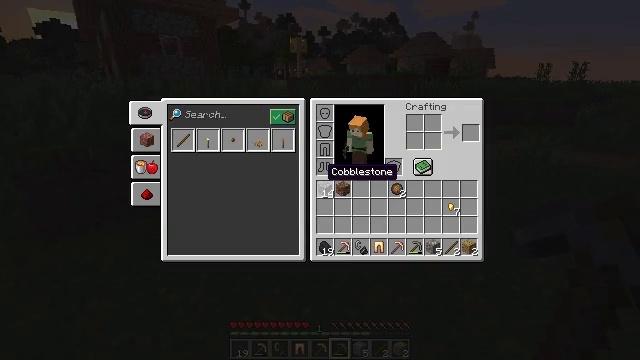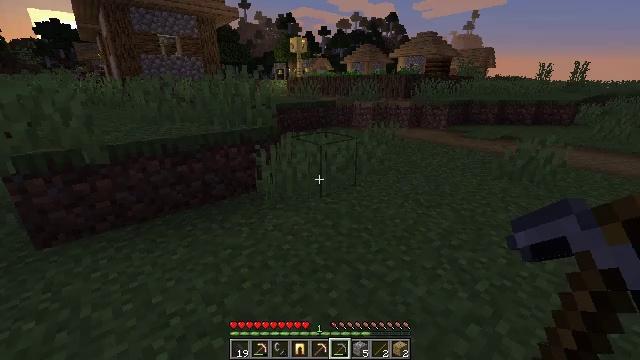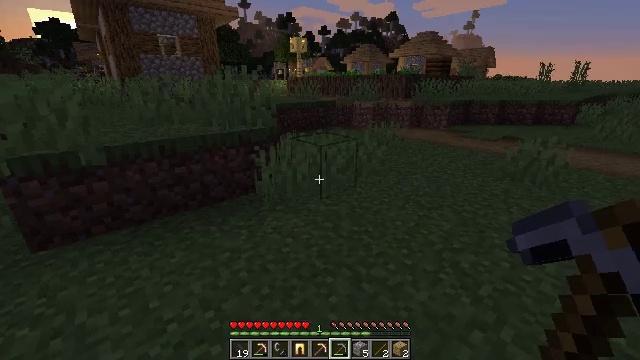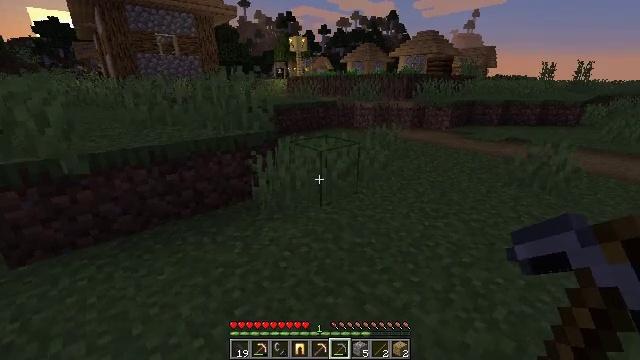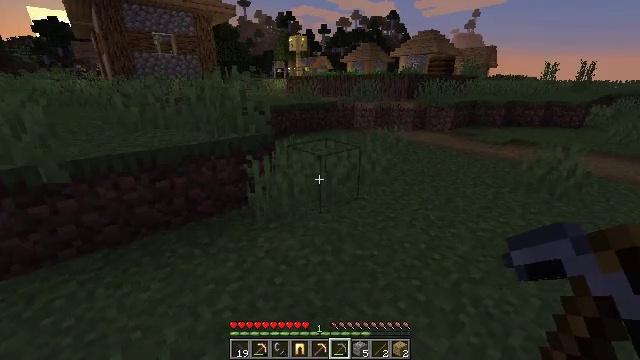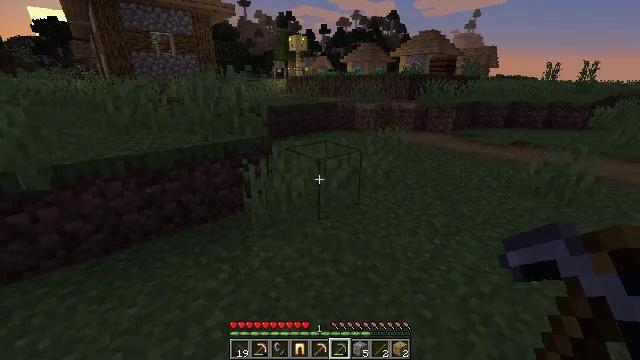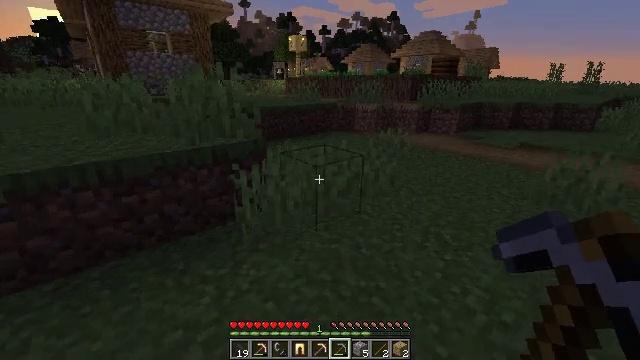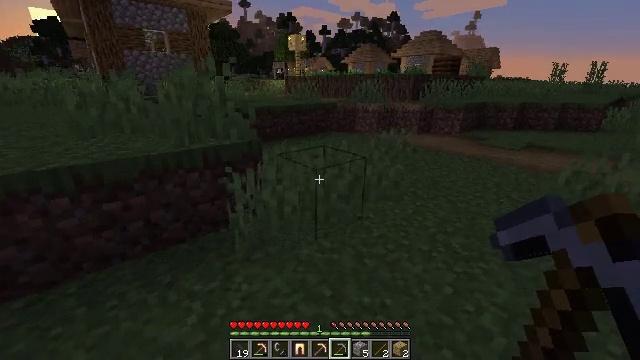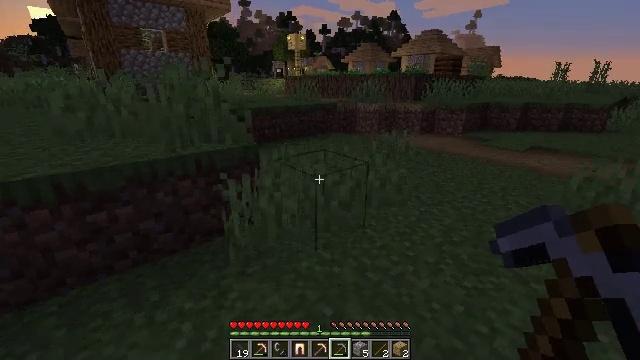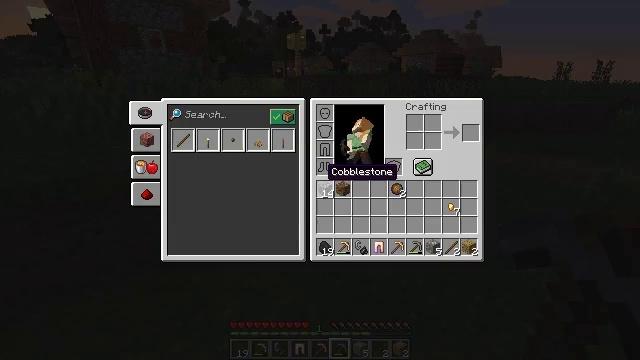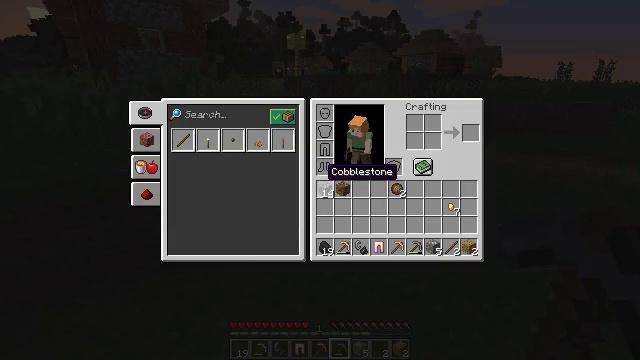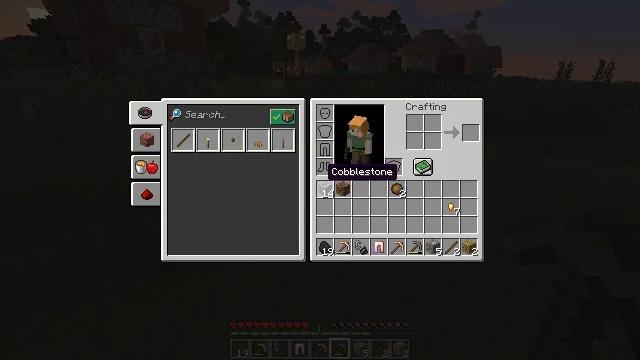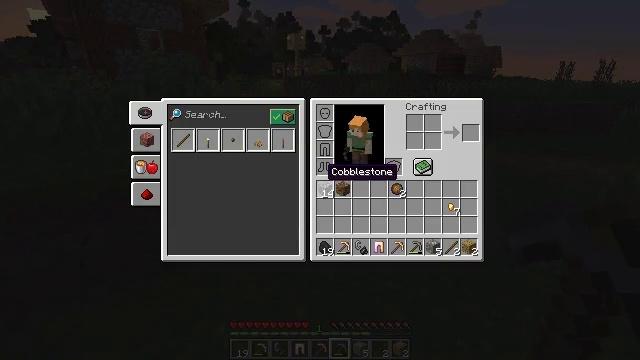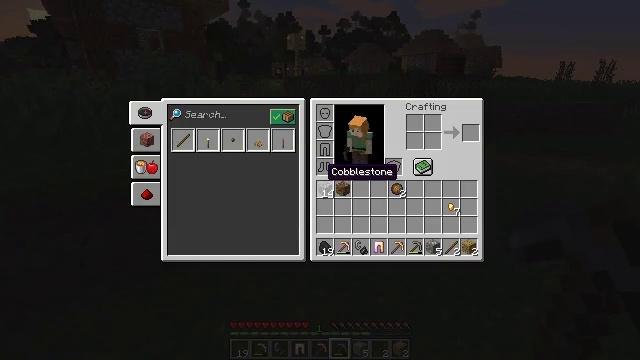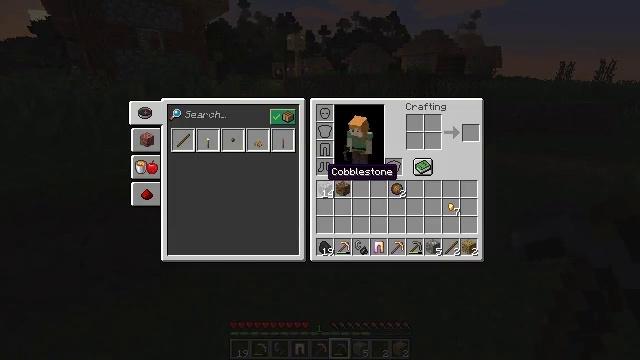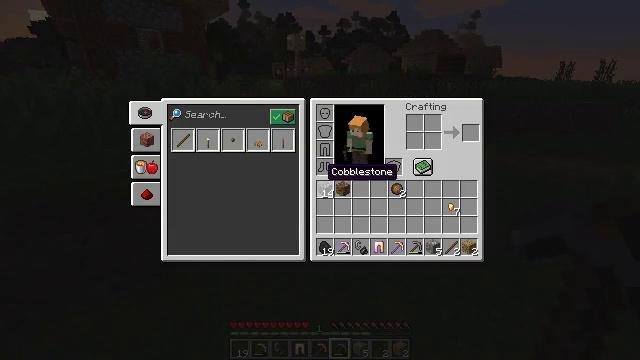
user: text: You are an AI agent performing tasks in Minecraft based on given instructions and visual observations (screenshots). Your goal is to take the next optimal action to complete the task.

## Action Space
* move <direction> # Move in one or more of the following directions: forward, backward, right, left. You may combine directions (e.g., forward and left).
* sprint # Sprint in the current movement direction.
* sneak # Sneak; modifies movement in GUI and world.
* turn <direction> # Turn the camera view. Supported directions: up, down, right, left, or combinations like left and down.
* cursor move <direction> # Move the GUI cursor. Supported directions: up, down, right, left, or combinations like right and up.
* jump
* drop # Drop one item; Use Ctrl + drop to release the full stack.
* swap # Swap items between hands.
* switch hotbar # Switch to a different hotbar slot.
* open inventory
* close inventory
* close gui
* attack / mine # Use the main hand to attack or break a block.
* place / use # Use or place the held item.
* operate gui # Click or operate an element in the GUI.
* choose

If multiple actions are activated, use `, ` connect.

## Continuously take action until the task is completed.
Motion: motion action
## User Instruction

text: Break the tree to get oak logs.
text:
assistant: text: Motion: move forward, close inventory
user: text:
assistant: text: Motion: move forward, close inventory
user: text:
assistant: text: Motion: move forward
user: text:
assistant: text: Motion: move forward
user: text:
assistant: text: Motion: move forward
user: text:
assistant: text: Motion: move forward
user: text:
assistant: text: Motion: move forward
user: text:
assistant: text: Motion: move forward
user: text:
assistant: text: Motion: move forward, open inventory
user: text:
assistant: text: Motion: move forward, open inventory
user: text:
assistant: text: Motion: move forward, open inventory
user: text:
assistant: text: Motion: move forward
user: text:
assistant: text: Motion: move forward
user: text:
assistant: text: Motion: move forward
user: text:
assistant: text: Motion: move forward
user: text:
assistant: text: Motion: move forward
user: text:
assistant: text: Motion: move forward, close inventory
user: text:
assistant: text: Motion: move forward, close inventory
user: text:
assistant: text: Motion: move forward, close inventory
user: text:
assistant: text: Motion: move forward, close inventory
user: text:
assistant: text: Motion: move forward
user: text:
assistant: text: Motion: move forward
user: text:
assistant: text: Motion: move forward
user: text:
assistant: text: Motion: move forward
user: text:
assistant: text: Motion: move forward
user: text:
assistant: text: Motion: move forward
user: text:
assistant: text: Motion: move forward
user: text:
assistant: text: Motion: move forward
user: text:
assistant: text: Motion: move forward
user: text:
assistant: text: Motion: move forward